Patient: sex M, age 50
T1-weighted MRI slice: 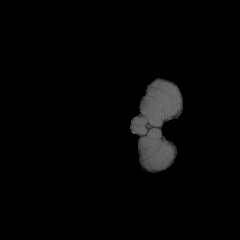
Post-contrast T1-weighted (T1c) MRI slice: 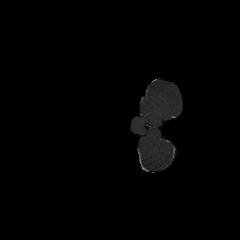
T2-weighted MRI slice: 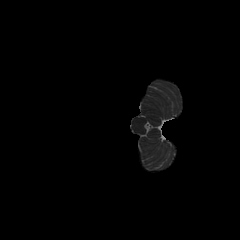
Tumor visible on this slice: no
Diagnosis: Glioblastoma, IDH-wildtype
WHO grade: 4